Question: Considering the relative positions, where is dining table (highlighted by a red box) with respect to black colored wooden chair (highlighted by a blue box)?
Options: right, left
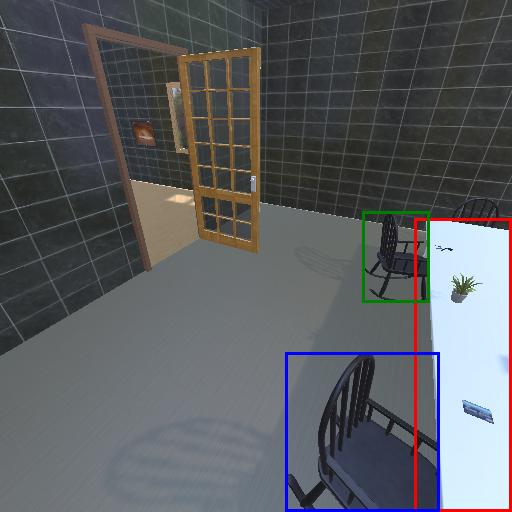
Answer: right